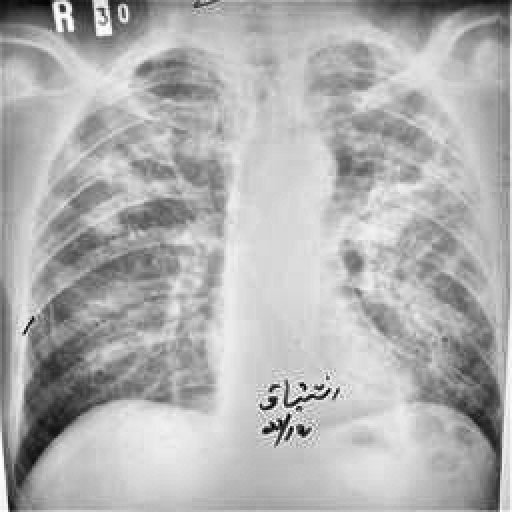
Finding: TUBERCULOSIS